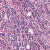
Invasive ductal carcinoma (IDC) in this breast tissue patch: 1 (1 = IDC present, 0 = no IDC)